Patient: sex F, age 54
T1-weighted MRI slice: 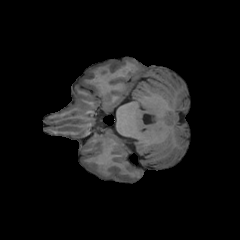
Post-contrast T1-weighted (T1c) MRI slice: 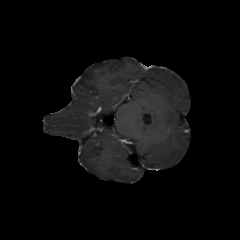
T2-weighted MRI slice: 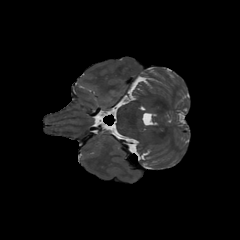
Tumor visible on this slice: no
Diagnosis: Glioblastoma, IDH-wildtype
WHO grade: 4